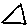
Label: triangle